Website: home-depot
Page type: billing-address
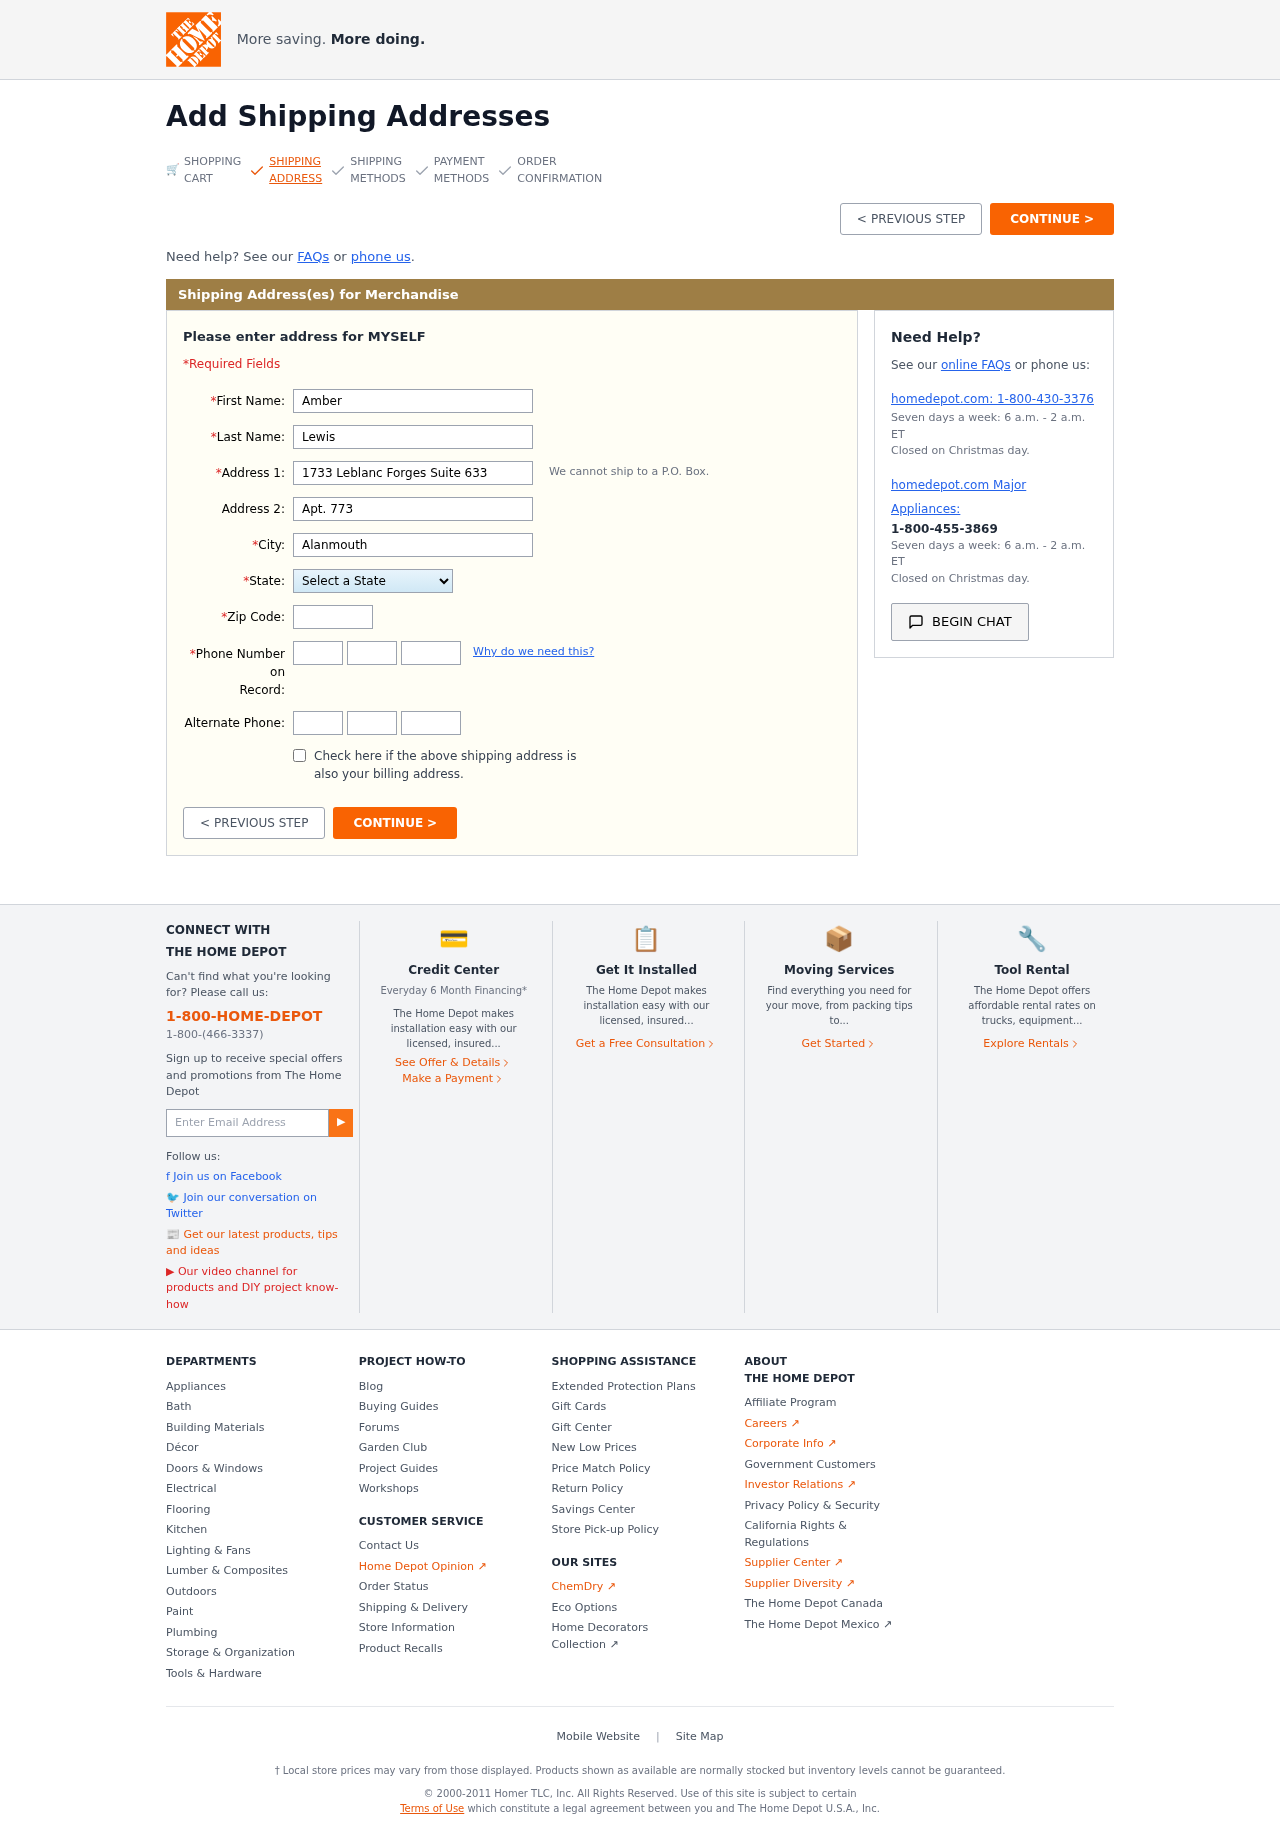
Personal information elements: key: PII_STATE
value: North Dakota
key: PII_FIRSTNAME
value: Amber
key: PII_LASTNAME
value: Lewis
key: PII_STREET
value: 1733 Leblanc Forges Suite 633
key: PII_STREET2
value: Apt. 773
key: PII_CITY
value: Alanmouth
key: PII_POSTCODE
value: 01766
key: PII_PHONE_AREA
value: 985
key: PII_PHONE_PREFIX
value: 914
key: PII_PHONE_LINE
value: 4027